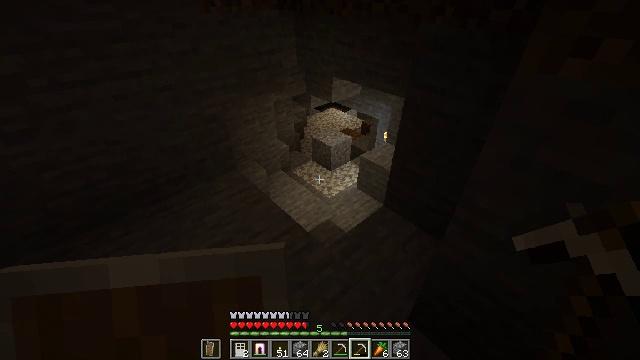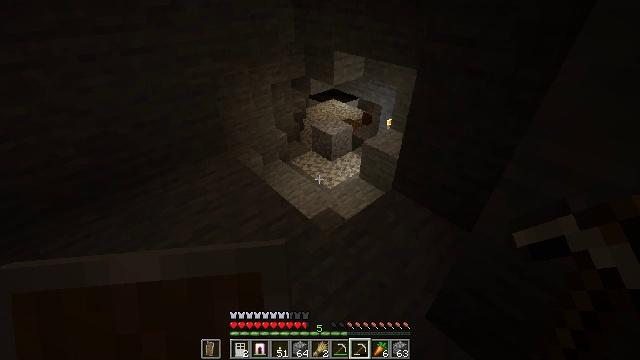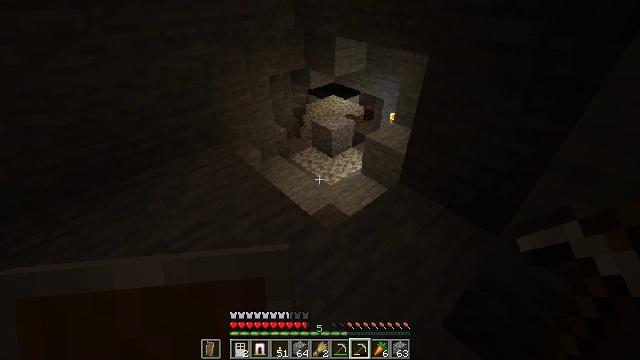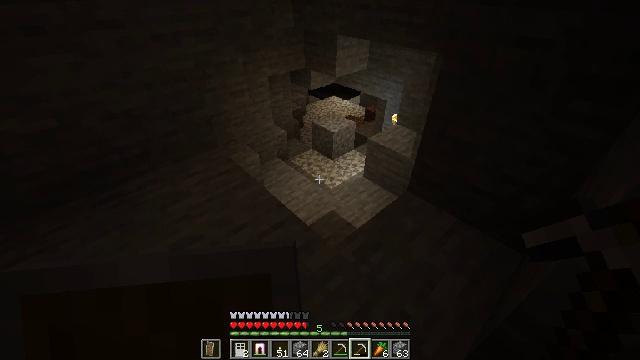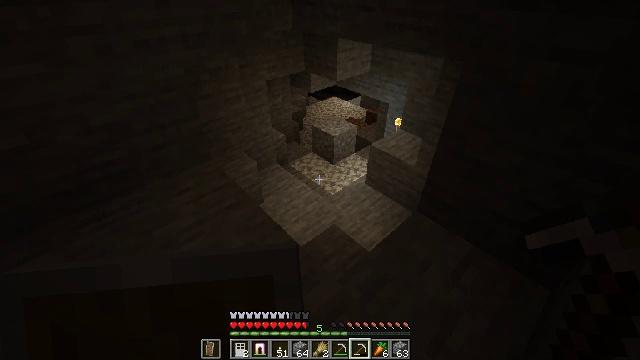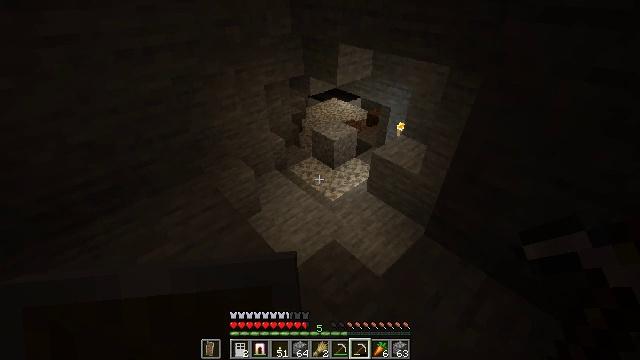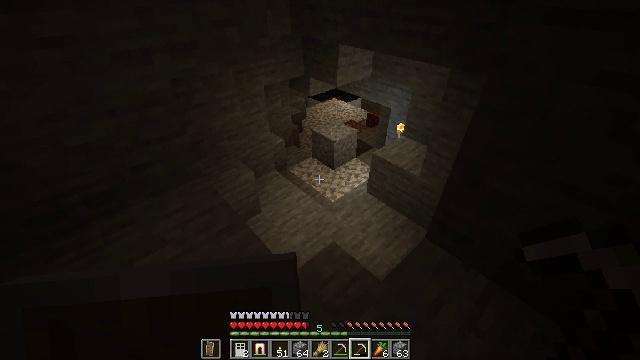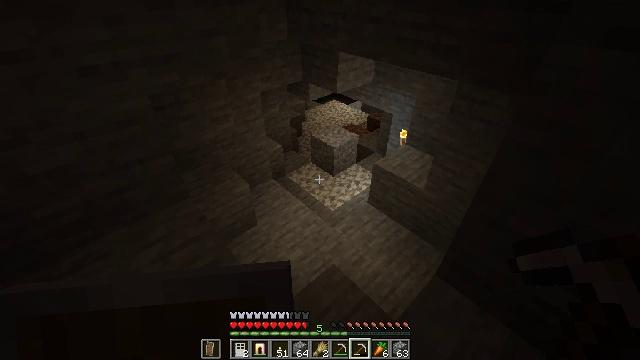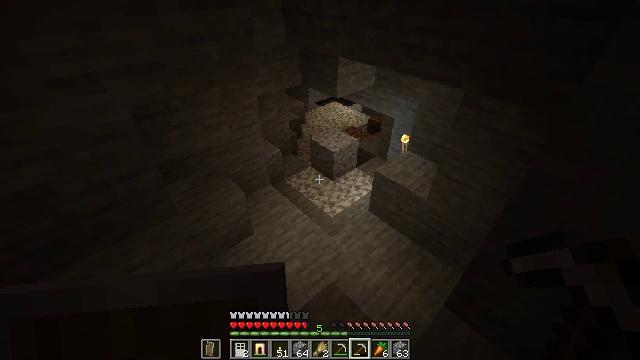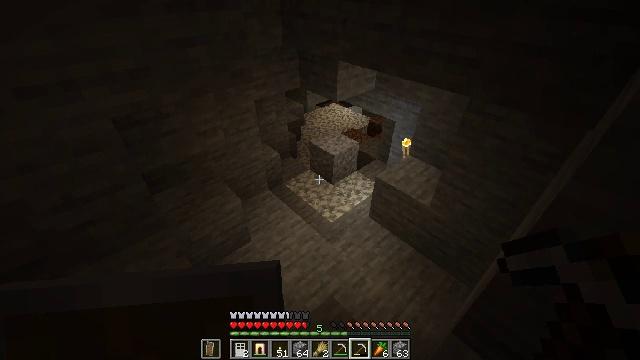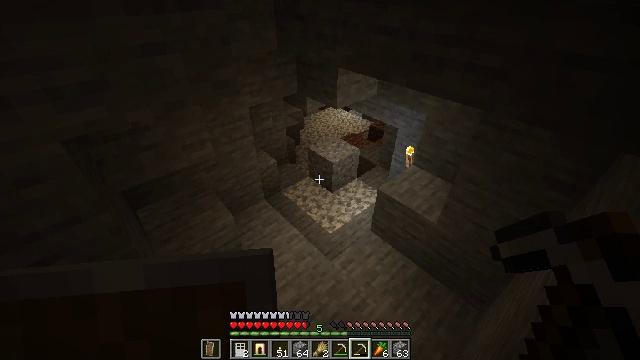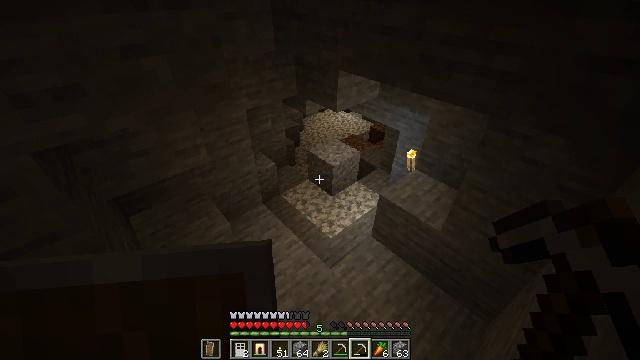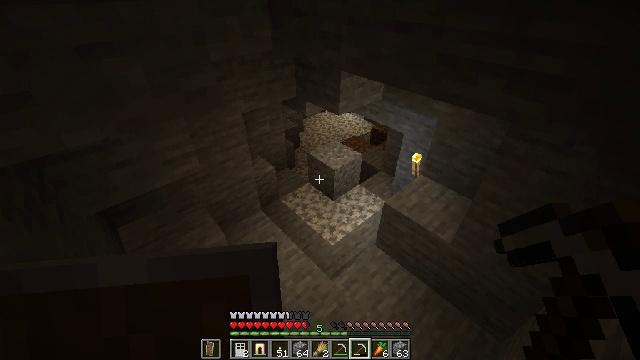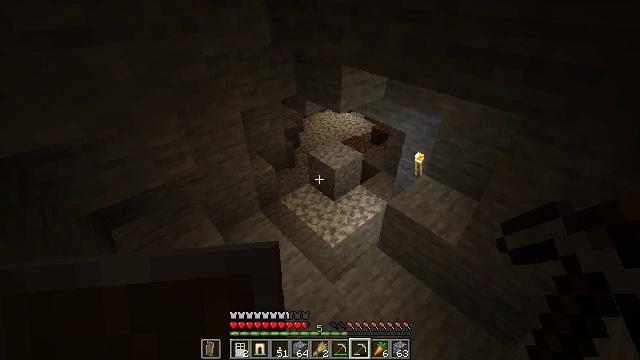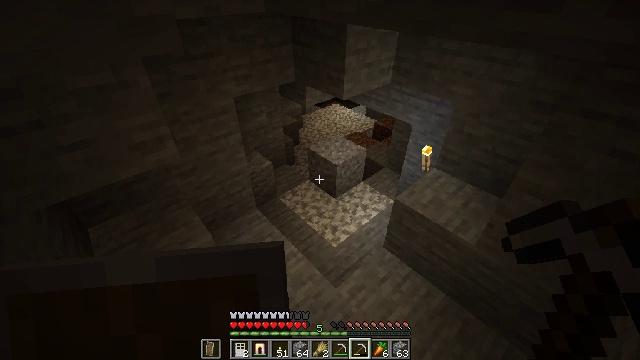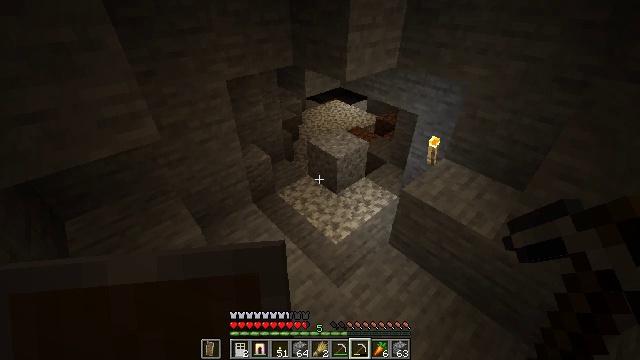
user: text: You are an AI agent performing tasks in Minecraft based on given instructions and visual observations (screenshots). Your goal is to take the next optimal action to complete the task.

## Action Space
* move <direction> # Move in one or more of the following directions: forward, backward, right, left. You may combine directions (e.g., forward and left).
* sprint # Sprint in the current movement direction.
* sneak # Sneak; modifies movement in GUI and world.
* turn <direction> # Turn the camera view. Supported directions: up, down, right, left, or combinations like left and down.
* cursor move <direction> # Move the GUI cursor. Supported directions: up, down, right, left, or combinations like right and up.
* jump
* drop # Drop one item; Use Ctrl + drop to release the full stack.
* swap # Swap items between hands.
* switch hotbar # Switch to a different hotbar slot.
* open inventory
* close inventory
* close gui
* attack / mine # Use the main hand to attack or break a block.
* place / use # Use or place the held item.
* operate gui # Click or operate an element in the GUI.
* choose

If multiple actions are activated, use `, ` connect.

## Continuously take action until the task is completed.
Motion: motion action
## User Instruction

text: Remove the white bed from its place.
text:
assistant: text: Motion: move forward
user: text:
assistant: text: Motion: move forward
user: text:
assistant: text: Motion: move forward
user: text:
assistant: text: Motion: move forward
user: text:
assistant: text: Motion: move forward
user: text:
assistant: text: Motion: move forward
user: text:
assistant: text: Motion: move forward
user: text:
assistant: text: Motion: move forward
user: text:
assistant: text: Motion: move forward
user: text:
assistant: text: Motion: move forward
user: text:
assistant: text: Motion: move forward
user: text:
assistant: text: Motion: move forward
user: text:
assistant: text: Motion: move forward
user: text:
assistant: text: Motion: move forward
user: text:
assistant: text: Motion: move forward
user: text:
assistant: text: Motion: move forward
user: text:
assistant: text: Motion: move forward
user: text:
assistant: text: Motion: move forward
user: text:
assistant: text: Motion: move forward
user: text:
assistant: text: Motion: move forward
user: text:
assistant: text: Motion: move forward
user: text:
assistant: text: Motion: move forward
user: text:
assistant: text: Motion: move forward
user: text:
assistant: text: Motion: move forward
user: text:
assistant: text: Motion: move forward
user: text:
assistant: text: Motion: move forward, turn right
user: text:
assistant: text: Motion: move forward
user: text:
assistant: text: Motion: move forward
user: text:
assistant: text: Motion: move forward
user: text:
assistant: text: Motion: move forward, turn left